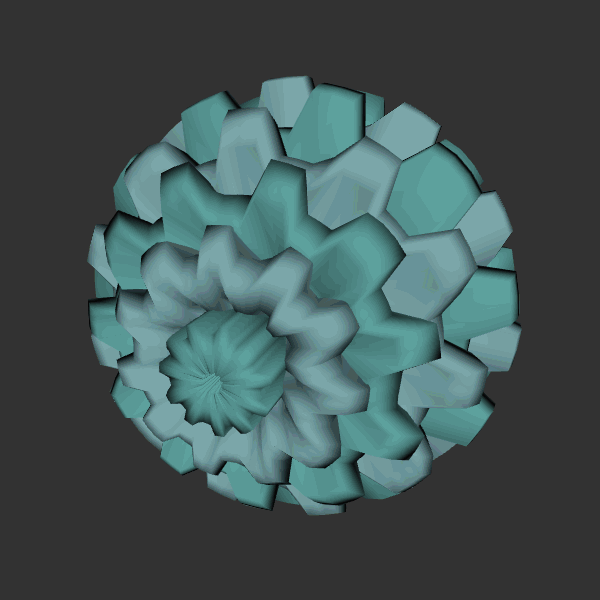
Background: dark